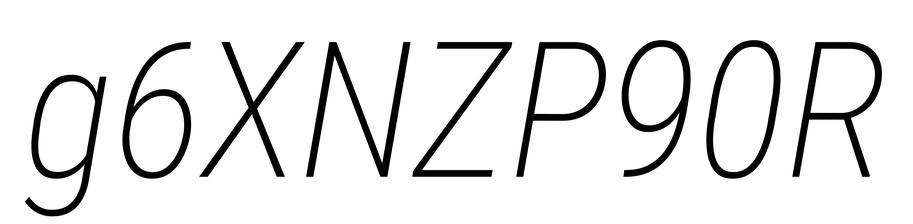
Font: Roboto-Italic_Condensed_ExtraLight_Italic